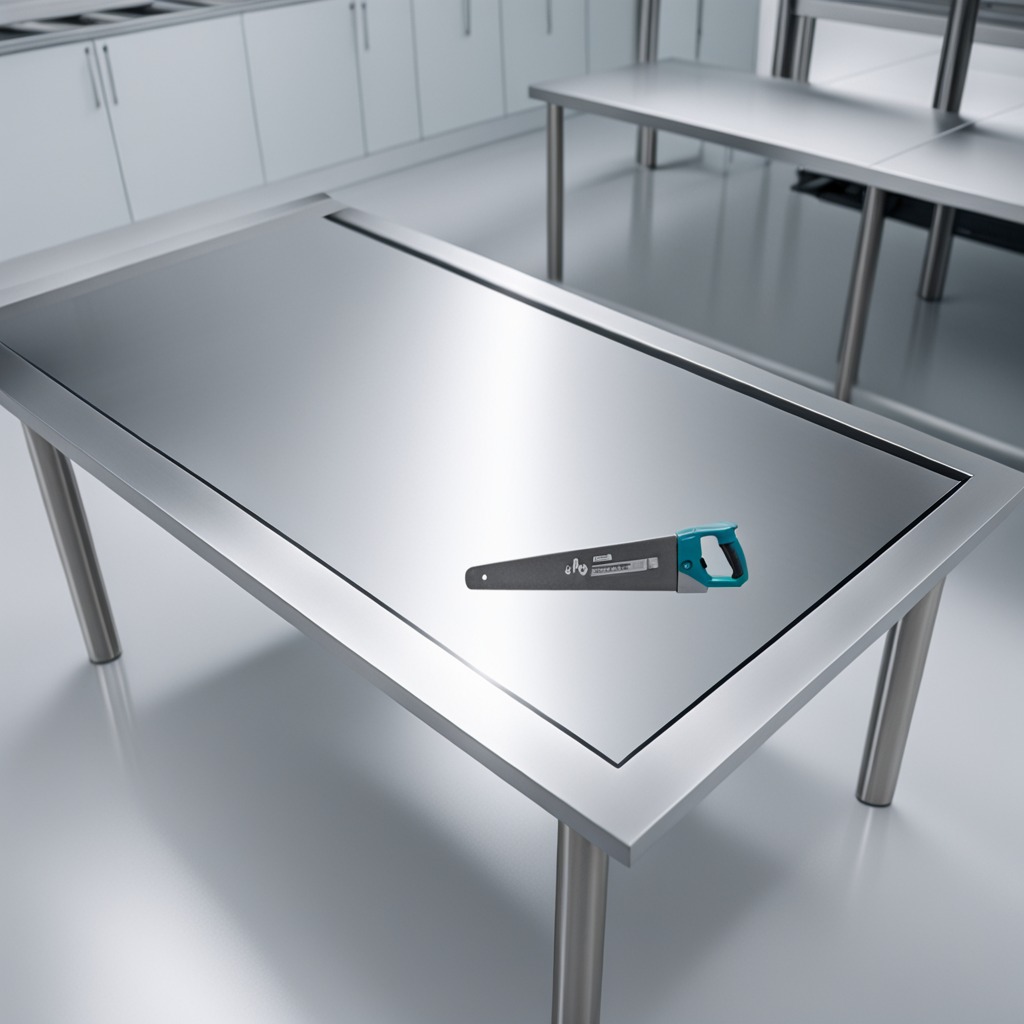
A metal saw is lying on a stainless steel table in a high-end prototyping lab.